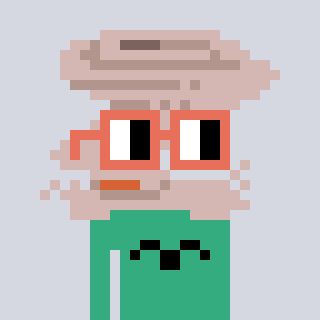
a pixel art character with square orange glasses, a tornado-shaped head and a teal-colored body on a cool background